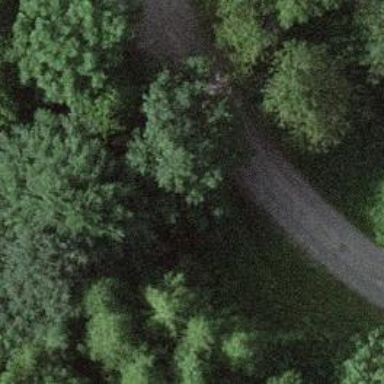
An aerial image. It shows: Gravel track road.